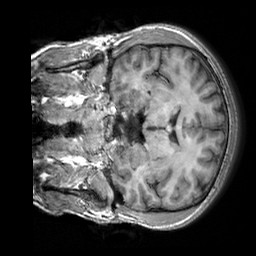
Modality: T1w
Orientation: coronal
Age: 20
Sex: male
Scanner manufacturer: siemens
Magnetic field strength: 3 T
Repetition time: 2.3 s
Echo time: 0.00303 s